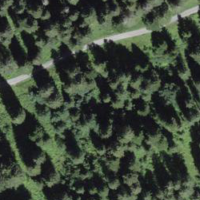
EUNIS habitat code: 43
Species observed at this site:
Caltha palustris
Cirsium palustre